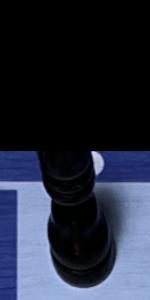
Label: Bishop_Black